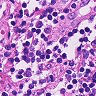
Metastatic tissue present: no